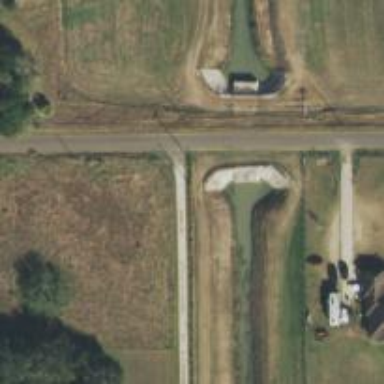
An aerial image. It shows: Culvert underpass for canal.